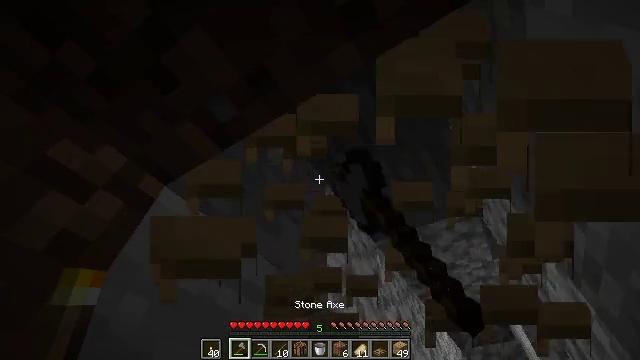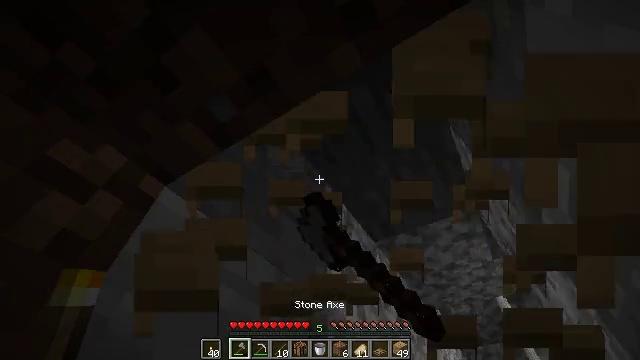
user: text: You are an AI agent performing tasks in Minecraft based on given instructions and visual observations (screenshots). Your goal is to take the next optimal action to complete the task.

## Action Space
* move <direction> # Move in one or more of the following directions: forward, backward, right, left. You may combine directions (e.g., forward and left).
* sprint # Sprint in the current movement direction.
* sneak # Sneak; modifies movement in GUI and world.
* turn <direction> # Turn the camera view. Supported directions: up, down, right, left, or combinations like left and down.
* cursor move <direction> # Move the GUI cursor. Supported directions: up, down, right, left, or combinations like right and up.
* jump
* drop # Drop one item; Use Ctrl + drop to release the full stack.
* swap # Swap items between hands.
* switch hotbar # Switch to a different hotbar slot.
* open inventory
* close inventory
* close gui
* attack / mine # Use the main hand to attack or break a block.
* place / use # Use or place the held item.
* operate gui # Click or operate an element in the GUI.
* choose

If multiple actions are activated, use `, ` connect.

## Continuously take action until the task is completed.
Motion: motion action
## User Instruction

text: Break the oak trapdoor to collect it.
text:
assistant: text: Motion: attack / mine
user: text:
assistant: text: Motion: attack / mine